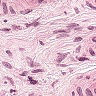
Metastatic tissue present: no